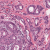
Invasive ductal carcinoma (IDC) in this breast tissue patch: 1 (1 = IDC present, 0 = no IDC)